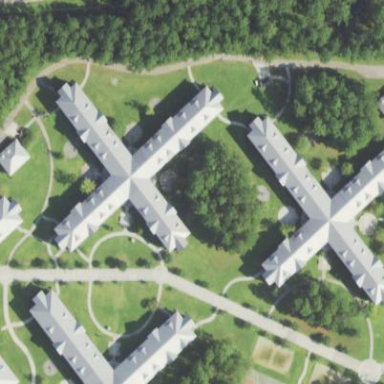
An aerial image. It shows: Building that serves as military barracks.